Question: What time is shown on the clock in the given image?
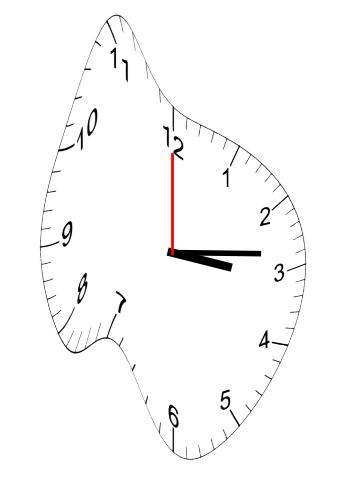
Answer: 03:14:00